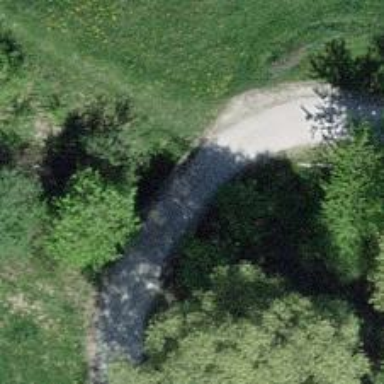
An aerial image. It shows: Path on bridge.